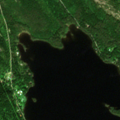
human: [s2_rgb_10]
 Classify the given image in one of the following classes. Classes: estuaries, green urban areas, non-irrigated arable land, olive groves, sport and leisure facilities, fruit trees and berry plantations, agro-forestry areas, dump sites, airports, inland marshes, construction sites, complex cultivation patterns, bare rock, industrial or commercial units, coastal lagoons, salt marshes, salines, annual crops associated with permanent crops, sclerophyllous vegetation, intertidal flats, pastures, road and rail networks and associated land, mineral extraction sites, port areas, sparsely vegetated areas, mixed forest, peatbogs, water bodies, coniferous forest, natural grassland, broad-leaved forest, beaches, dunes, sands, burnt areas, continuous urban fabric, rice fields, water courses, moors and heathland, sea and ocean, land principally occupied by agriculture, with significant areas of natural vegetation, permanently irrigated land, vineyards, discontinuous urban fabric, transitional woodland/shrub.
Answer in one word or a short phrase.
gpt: coniferous forest, mixed forest, water bodies